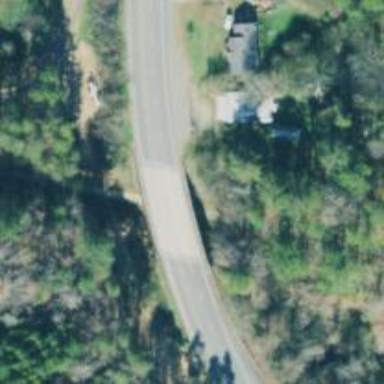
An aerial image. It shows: Secondary road with bridge.